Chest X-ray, PA view. Patient: 81 years old, sex F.
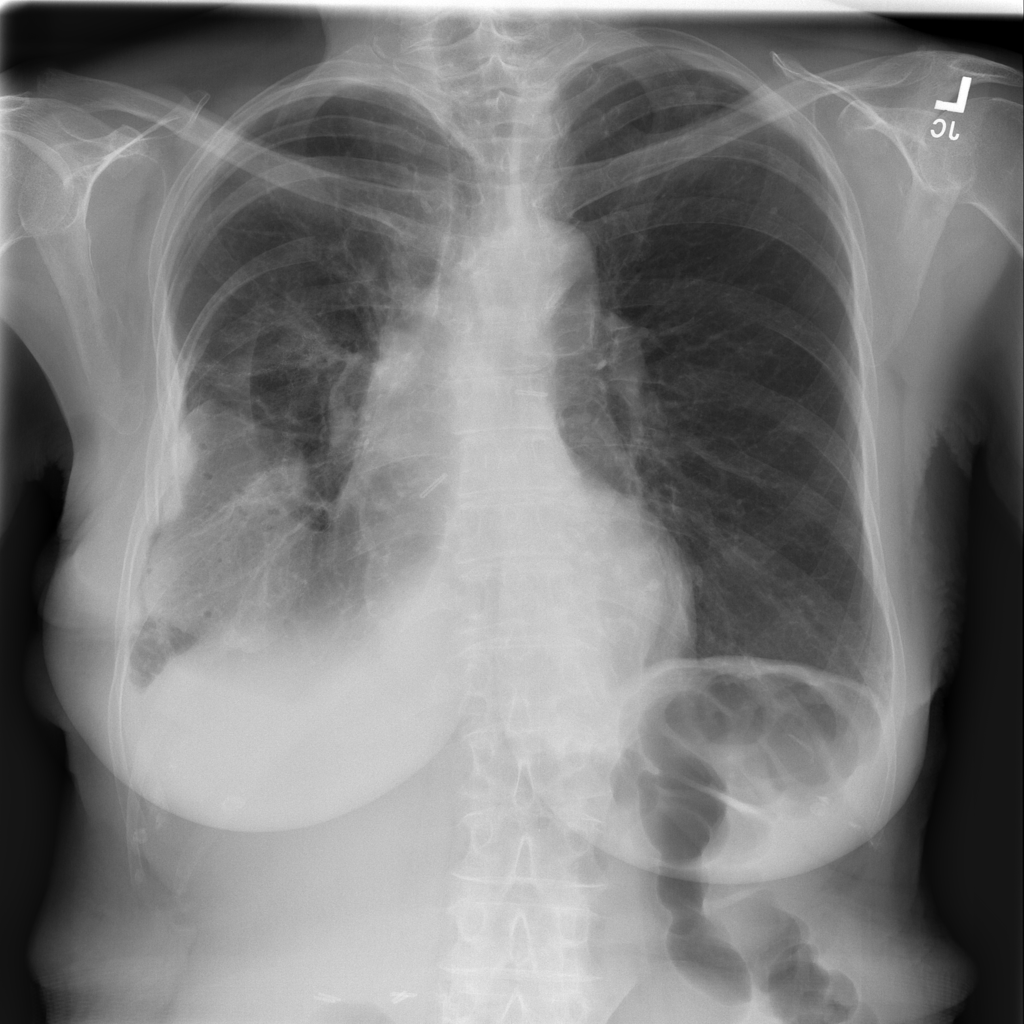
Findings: Effusion